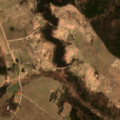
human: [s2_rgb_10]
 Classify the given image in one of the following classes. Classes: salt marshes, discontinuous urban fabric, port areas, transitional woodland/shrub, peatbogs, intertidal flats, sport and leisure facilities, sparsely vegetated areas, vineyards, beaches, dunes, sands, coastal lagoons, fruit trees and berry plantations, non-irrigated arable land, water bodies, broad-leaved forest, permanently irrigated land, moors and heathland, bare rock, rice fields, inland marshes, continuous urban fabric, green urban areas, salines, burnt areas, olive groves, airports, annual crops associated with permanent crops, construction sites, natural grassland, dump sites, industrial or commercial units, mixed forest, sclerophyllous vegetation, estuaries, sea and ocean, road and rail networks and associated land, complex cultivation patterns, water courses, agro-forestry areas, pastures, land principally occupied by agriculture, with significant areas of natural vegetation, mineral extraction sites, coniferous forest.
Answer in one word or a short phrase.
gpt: non-irrigated arable land, pastures, complex cultivation patterns, mixed forest